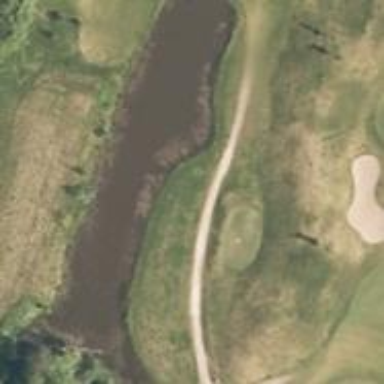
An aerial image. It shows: Water hazard in golf course. The hazard is natural water feature.